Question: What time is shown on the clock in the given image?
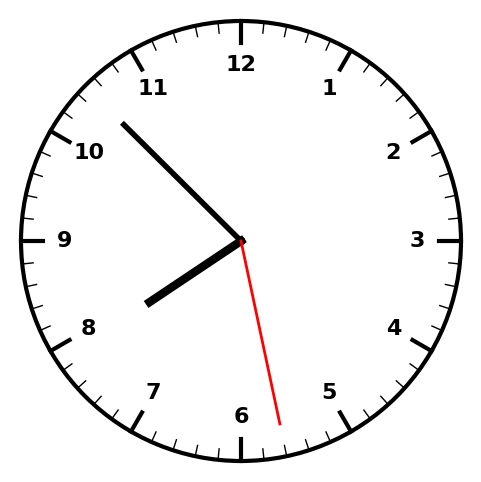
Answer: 07:52:28